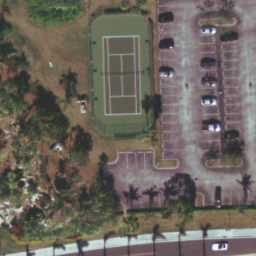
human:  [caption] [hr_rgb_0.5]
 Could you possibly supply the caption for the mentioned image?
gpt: A small tennis court with some plants and cars surrounded .

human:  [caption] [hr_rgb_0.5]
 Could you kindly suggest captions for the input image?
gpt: There is a tennis court surrounded by some trees and cars beside .

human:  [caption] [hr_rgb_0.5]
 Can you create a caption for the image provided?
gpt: There is a small tennis court and surrounded by some plants .

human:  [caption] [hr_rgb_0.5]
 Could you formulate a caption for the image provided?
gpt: A tennis court is surrounded by some trees and cars beside .

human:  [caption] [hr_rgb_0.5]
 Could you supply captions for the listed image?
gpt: There is a small tennis court and surrounded by some plants and cars beside .